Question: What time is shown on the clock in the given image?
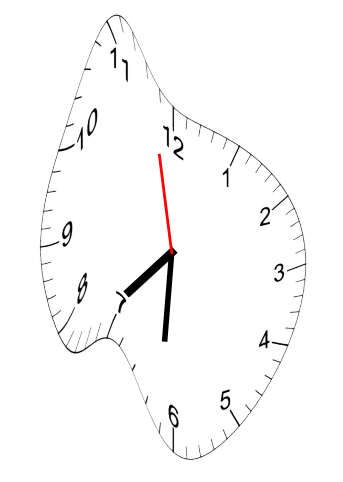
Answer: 07:30:58